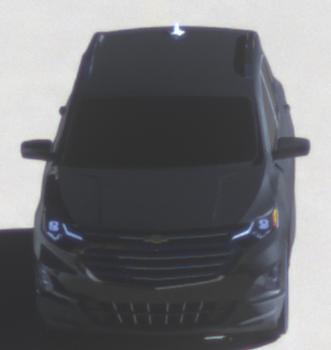
Make: Chevrolet
Model: Equinox
Detailed model: Gen. 2
Model produced from: 2015
Model produced until: 2017
Doors: 5
Color: black
Road condition: wet road
Daytime: morning or afternoon
Contrast: high contrast